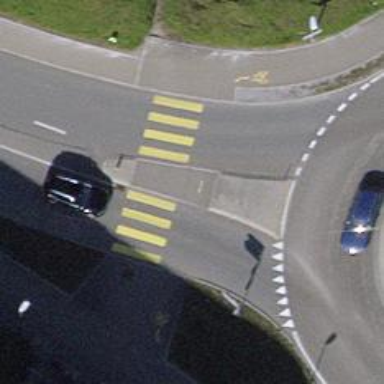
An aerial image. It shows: Marked footway crossing with island.